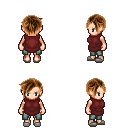
a pixel art fantasy rpg character, female body template, human, light skin, maroon tunic, teal pants, brown pixie cut hairstyle, white slippers, four views (front, back, left, right), 2x2 character sprite sheet, small pixel art, hard edges, no anti-aliasing